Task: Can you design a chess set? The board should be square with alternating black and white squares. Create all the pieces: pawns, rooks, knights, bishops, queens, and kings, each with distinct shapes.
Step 1610:
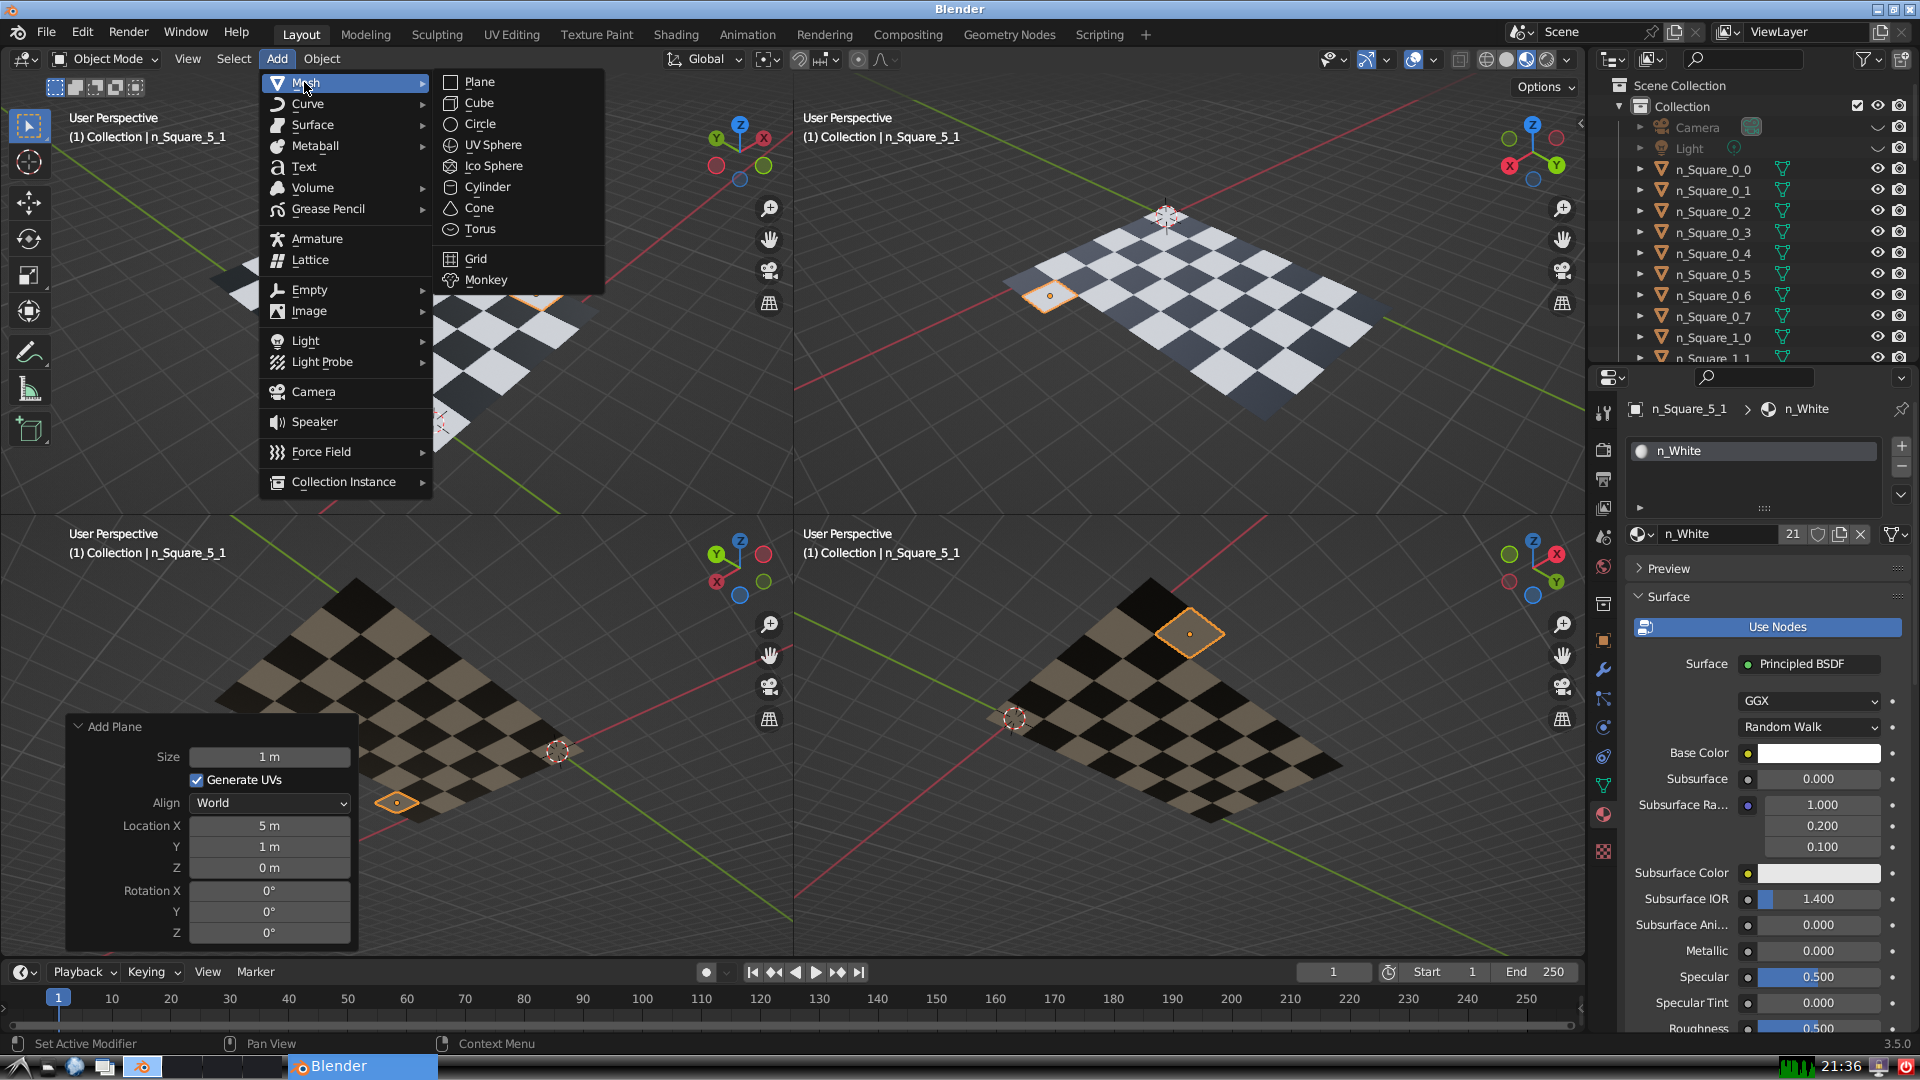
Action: {"mouse_move": [499, 79]}